Question: layout
- layout (1)- QlineEdit- Qpushbutton- layout (2)- QlineEdit- Qpushbutton- Qpushbutton (3)
I try to create and delete layout(1,2) in layout.
it's work real time. layout(1,2) are dynamic number (1,2,3,~~)
Qpushbutton click -> parent layout and widget delete
and query text in QlineEdit
my test code --
'''
#-*- coding:utf-8 -*-
import maya.cmds as mc
import os
import pprint
from PySide2 import QtWidgets, QtCore, QtGui
class PreferenceUI(QtWidgets.QDialog):
def __init__(self):
super(PreferenceUI, self).__init__()
self.setWindowTitle("preference")
self.create_widgets()
self.create_layouts()
self.create_connections()
self.load_department()
def create_widgets(self):
self.departmentNameLine = QtWidgets.QLineEdit()
self.departmentNameLine.setFixedSize(100,20)
self.departmentPathLine = QtWidgets.QLineEdit()
self.departmentMinusBtn = QtWidgets.QPushButton("-")
self.departmentMinusBtn.setFixedSize(20,20)
self.departmentPlusBtn = QtWidgets.QPushButton("+")
self.sysAppendWidget = QtWidgets.QTextEdit()
def create_layouts(self):
self.mainLayout = QtWidgets.QFormLayout(self)
self.departmentLayout = QtWidgets.QVBoxLayout()
self.departmentLastLayout = QtWidgets.QHBoxLayout()
self.departmentLayout.addLayout(self.departmentLastLayout)
self.departmentLayout.addWidget(self.departmentPlusBtn)
self.mainLayout.addRow("department :", self.departmentLayout)
self.mainLayout.insertRow(self.mainLayout.count()-1, "sys.path.append :", self.sysAppendWidget)
def create_connections(self):
pass
def load_department(self):
self.departmentPlusBtn.setParent(None)
jsonDict = {"department": [["temp", "tempPath"], ["temp2", "temp2Path"]]}
for i in range(len(jsonDict["department"])):
layout = QtWidgets.QHBoxLayout()
self.departmentLayout.addLayout(layout)
departmentNameLine = QtWidgets.QLineEdit()
departmentNameLine.setText(jsonDict["department"][i][0])
departmentNameLine.setFixedSize(100,20)
departmentPathLine = QtWidgets.QLineEdit()
departmentPathLine.setText(jsonDict["department"][i][1])
departmentMinusBtn = QtWidgets.QPushButton("-")
departmentMinusBtn.setFixedSize(20,20)
cnt = self.departmentLayout.count()
departmentMinusBtn.clicked.connect(lambda x:self.remove_department(cnt))
layout.addWidget(departmentNameLine)
layout.addWidget(departmentPathLine)
layout.addWidget(departmentMinusBtn)
self.departmentLayout.insertWidget(self.departmentLayout.count(), self.departmentPlusBtn)
def remove_department(self, index):
print index
print self.departmentLayout.children()[0].layout().children()
if __name__ == "__main__":
try:
ui.close
except:
pass
ui = PreferenceUI()
ui.show()
'''

I want
1. add path line
2. delete path line
3. query departmentNameLine, departmentPathLine text
i try |, but fail
i try in maya
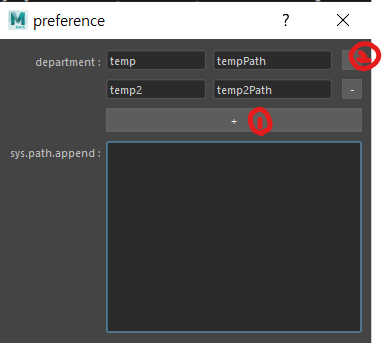
Answer: To keep the logic tidy I have created a class that represents a row, then store the rows in a list to get the texts or to delete the row as I show below:
'''
from functools import partial
from PySide2 import QtWidgets, QtCore, QtGui
class Widget(QtWidgets.QWidget):
def __init__(self, text1, text2, parent=None):
super().__init__(parent)
self.departmentNameLine = QtWidgets.QLineEdit(text1)
self.departmentNameLine.setFixedSize(100, 20)
self.departmentPathLine = QtWidgets.QLineEdit(text2)
self.departmentMinusBtn = QtWidgets.QPushButton("-")
self.departmentMinusBtn.setFixedSize(20, 20)
self.setContentsMargins(0, 0, 0, 0)
layout = QtWidgets.QHBoxLayout(self)
layout.setContentsMargins(0, 0, 0, 0)
layout.addWidget(self.departmentNameLine)
layout.addWidget(self.departmentPathLine)
layout.addWidget(self.departmentMinusBtn)
class PreferenceUI(QtWidgets.QDialog):
def __init__(self):
super(PreferenceUI, self).__init__()
self.widgets = []
self.setWindowTitle("preference")
self.create_widgets()
self.create_layouts()
self.create_connections()
self.load_department()
def create_widgets(self):
self.departmentPlusBtn = QtWidgets.QPushButton("+")
self.sysAppendWidget = QtWidgets.QTextEdit()
def create_layouts(self):
self.mainLayout = QtWidgets.QFormLayout(self)
self.departmentLayout = QtWidgets.QVBoxLayout()
self.departmentLastLayout = QtWidgets.QHBoxLayout()
self.departmentLayout.addLayout(self.departmentLastLayout)
self.departmentLayout.addWidget(self.departmentPlusBtn)
self.mainLayout.addRow("department :", self.departmentLayout)
self.mainLayout.insertRow(
self.mainLayout.count() - 1, "sys.path.append :", self.sysAppendWidget
)
def create_connections(self):
self.departmentPlusBtn.clicked.connect(self.add_row)
def load_department(self):
jsonDict = {"department": [["temp", "tempPath"], ["temp2", "temp2Path"]]}
for text1, text2 in jsonDict["department"]:
self.create_row(text1, text2)
def save_departament(self):
l = []
for widget in self.widgets:
l.append([self.departmentNameLine.text(), self.departmentPathLine.text()])
jsonDict = {"department": l}
print(jsonDict)
def add_row(self):
self.create_row("text1", "text2")
def create_row(self, text1="", text2=""):
widget = Widget(text1, text2)
widget.departmentMinusBtn.clicked.connect(partial(self.delete, widget))
self.departmentLayout.addWidget(widget)
self.widgets.append(widget)
def delete(self, widget):
if widget in self.widgets:
self.widgets.remove(widget)
widget.deleteLater()
if __name__ == "__main__":
import sys
app = QtWidgets.QApplication(sys.argv)
w = PreferenceUI()
w.show()
sys.exit(app.exec_())
'''